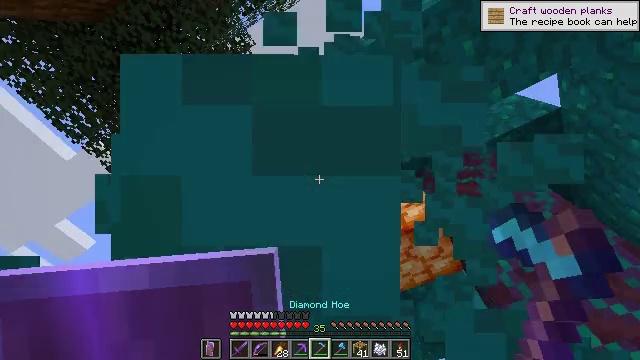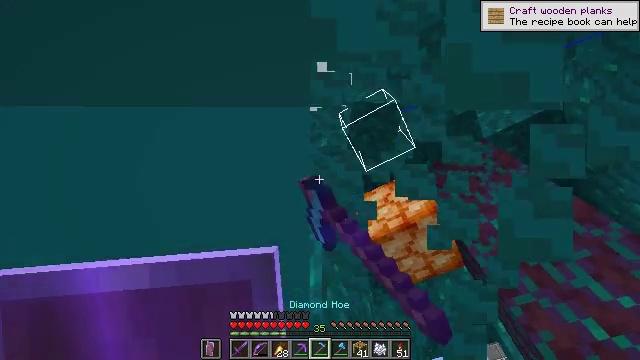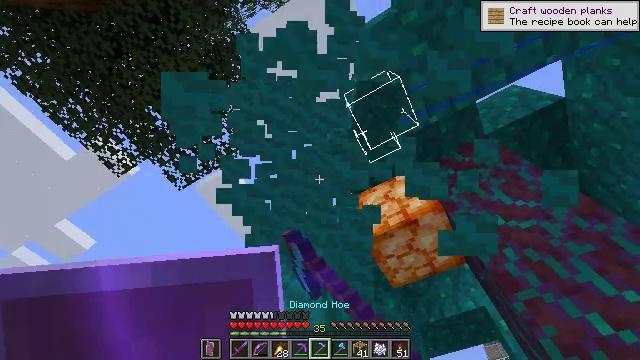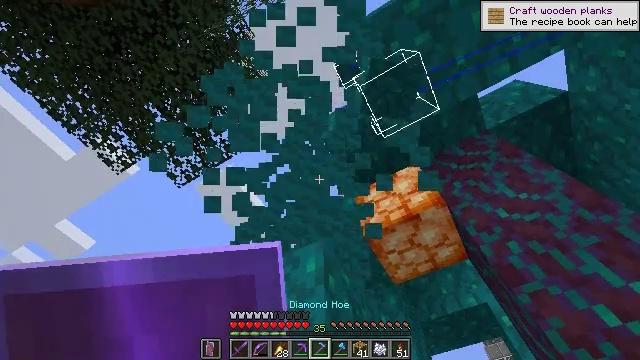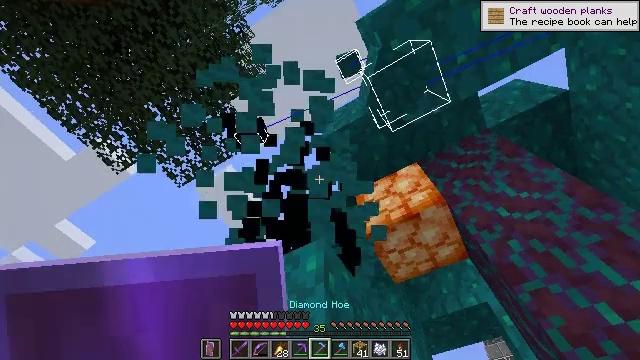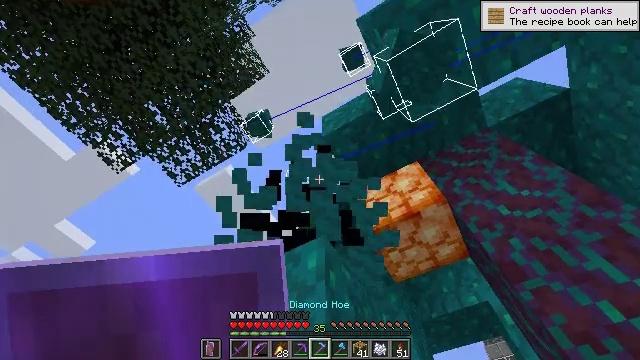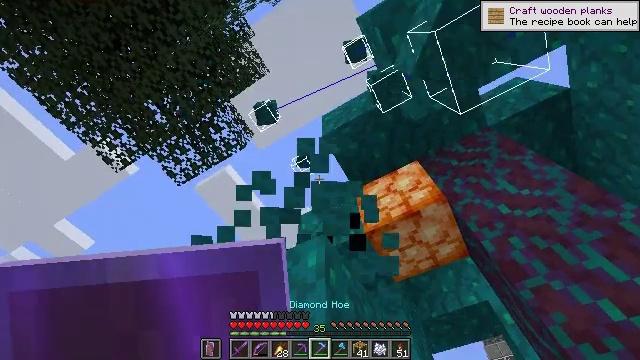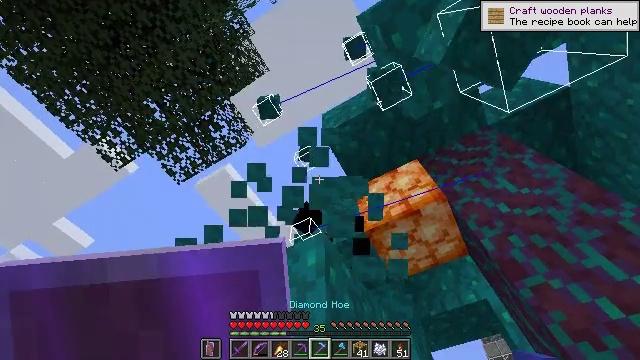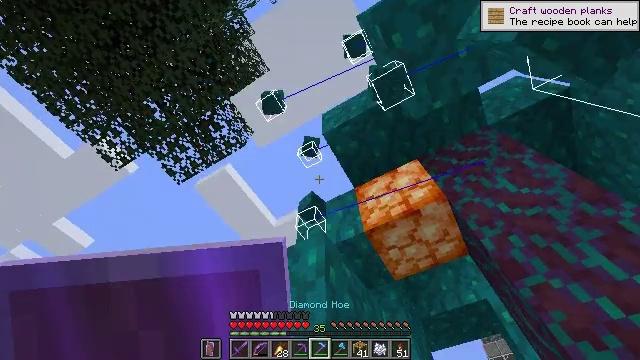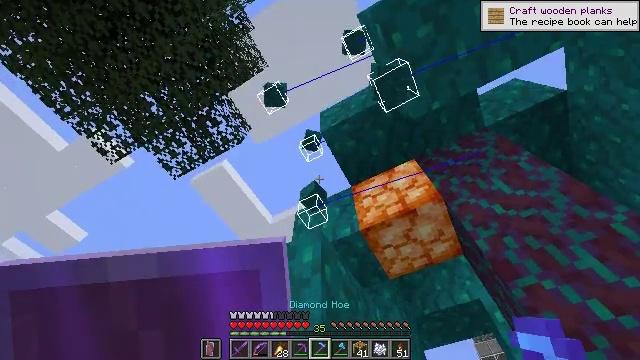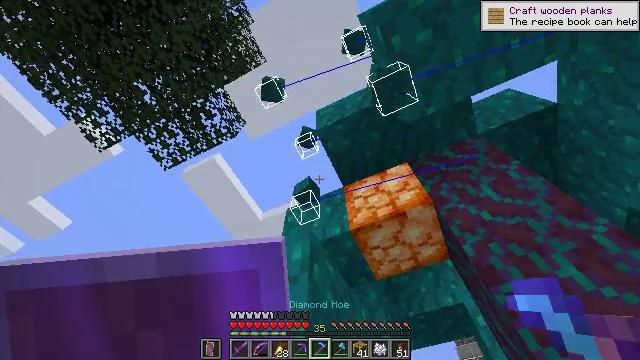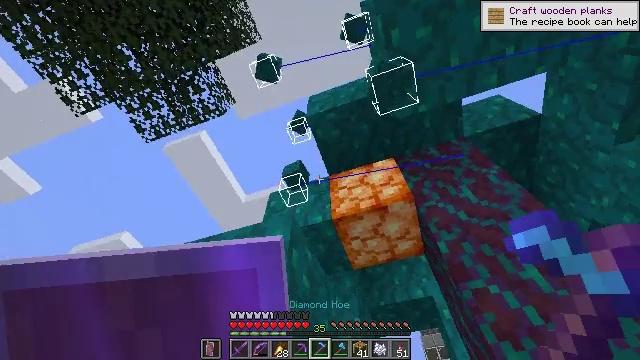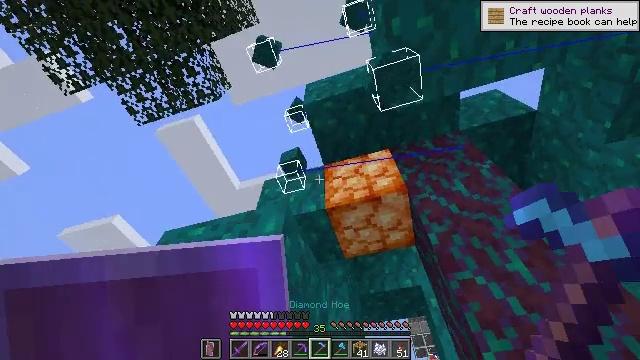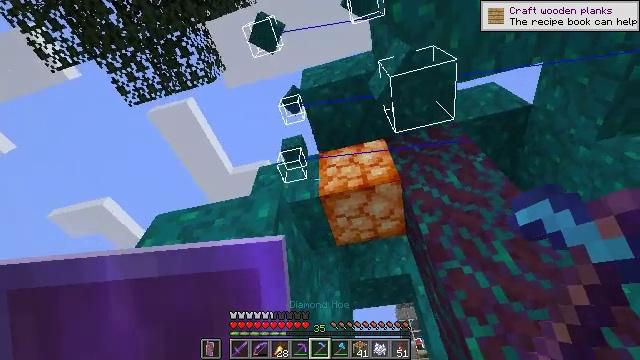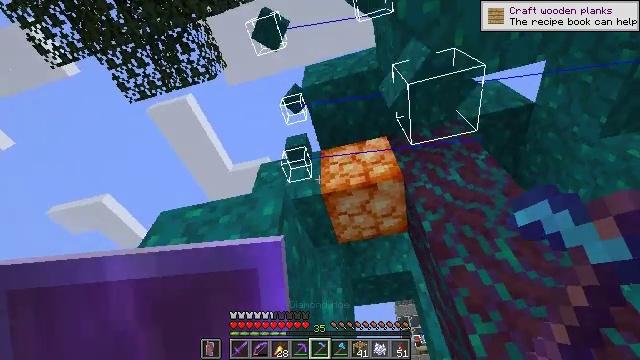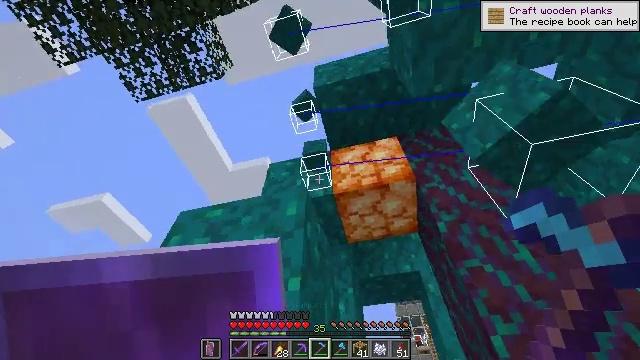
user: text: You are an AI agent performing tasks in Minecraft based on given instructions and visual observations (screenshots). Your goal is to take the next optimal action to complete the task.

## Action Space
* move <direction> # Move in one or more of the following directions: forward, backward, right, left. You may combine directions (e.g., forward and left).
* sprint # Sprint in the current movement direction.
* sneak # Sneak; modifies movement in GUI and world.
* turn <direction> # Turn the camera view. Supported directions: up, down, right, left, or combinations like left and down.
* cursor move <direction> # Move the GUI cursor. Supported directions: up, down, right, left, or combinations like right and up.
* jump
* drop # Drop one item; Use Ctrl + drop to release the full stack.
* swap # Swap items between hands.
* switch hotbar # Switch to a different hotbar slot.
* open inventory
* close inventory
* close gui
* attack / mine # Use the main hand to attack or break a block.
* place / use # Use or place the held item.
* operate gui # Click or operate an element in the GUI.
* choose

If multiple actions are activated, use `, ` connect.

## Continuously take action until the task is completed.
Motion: motion action
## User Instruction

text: Collect warped wart block.
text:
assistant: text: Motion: attack / mine
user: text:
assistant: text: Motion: attack / mine
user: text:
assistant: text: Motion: attack / mine
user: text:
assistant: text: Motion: attack / mine
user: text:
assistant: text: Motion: attack / mine
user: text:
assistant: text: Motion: attack / mine
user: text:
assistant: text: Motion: attack / mine
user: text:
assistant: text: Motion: attack / mine
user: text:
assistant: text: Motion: turn right
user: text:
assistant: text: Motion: turn right
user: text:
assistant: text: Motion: turn right and down
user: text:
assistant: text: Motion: turn right and down
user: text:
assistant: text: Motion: turn right and down
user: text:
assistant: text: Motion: move left
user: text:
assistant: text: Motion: move left
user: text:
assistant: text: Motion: move left
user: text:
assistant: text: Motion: move left, turn right
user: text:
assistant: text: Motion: turn right and down
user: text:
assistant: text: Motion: turn down
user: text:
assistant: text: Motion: turn down
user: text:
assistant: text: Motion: turn down
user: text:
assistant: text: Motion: turn right and down
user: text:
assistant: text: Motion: turn right and down
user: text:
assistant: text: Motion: no_op
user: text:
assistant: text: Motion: attack / mine
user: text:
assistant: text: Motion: attack / mine
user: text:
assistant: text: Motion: attack / mine
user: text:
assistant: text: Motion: move forward, attack / mine
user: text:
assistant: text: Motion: move forward, attack / mine
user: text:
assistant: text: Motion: move forward, attack / mine